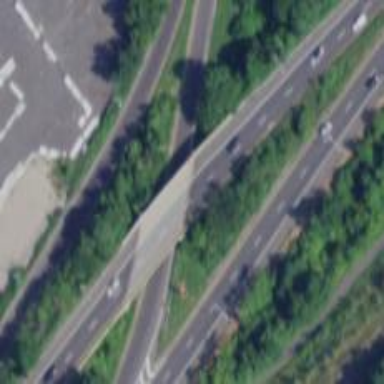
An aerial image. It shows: Urban freeway expressway bridge crossing over the motorway.